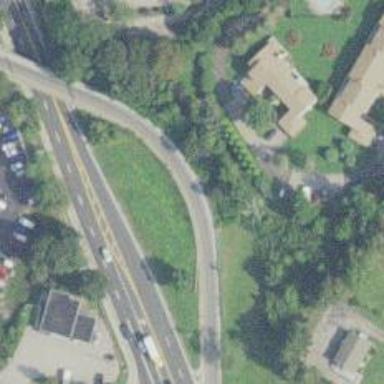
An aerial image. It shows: Expressway trunk_link with asphalt surface.